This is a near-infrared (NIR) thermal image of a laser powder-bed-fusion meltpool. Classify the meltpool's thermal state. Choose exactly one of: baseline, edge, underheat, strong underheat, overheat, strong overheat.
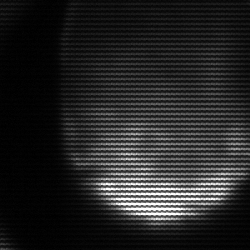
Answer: edge